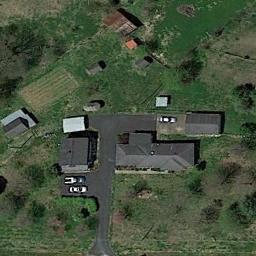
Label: sparse_residential